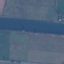
Label: River